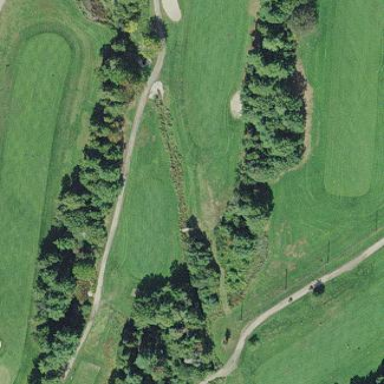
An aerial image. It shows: Rough area in golf course.